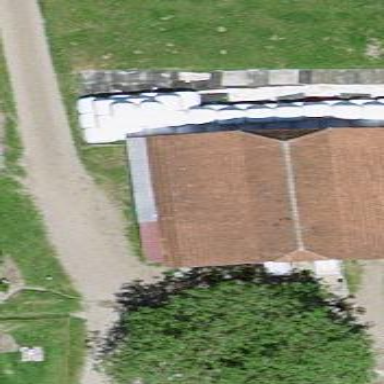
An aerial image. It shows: Barn.